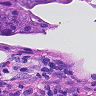
Metastatic tissue present: yes